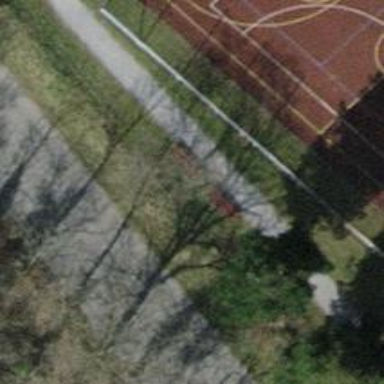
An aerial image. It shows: Red bench.